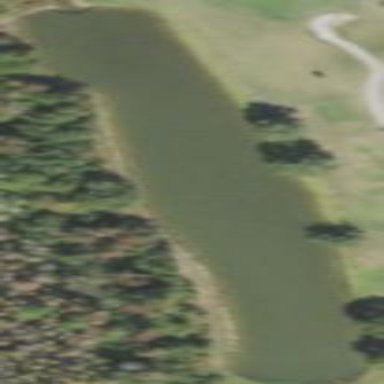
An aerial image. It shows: Pond with natural water.